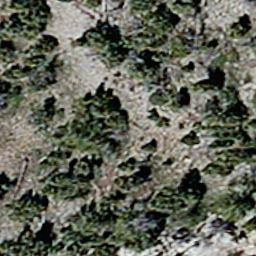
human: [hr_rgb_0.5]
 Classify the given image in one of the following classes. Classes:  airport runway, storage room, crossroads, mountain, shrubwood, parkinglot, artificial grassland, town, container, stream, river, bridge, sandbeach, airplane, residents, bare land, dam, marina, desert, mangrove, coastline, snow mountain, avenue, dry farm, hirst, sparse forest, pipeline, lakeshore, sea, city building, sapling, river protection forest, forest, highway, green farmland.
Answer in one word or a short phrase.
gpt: sparse forest